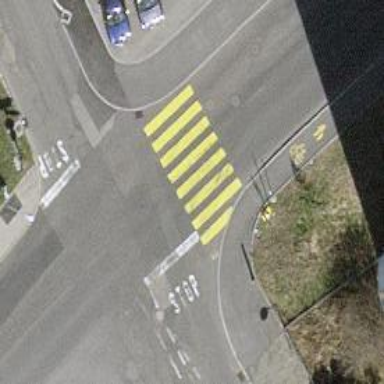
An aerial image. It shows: Zebra crossing on the road.